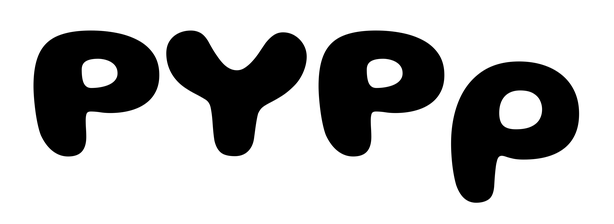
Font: Gluten_Bold